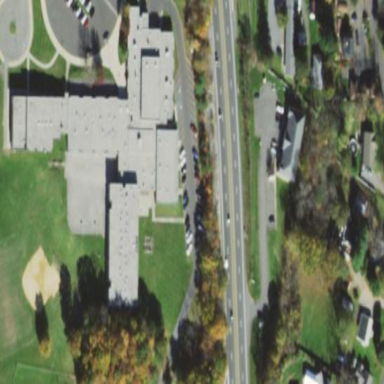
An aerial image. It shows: Tan school building with flat roof.